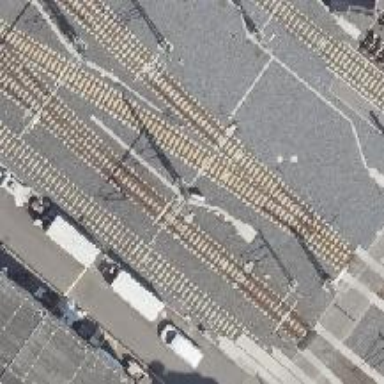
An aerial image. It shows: Railway switch.